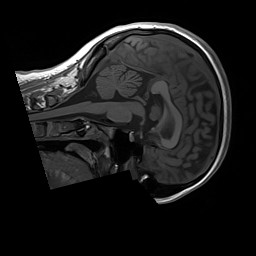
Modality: T1w
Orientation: sagittal
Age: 28
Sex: female